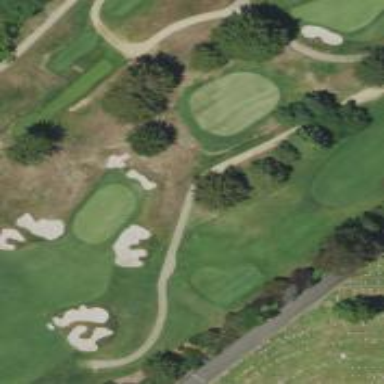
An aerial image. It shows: Path for golf carts.